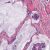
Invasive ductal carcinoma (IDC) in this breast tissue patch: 1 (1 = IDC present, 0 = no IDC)